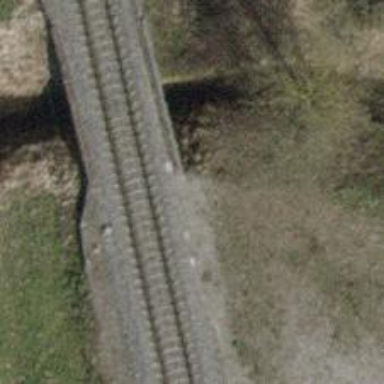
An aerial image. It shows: Bridge with electrified rail tracks and contact line.